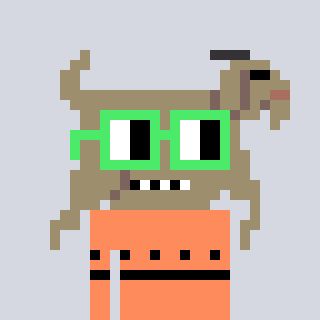
a pixel art character with square light green glasses, a goat-shaped head and a peachy-colored body on a cool background